Question:
I would to ask if there is already algorithms for graphs that partition graphs into subgraphs like the screenshot attached:
Graph has edges
A-B,B-C,C-D, D-E, C-F, F-G
I need to partition it to 3 parts since vertex C has degree of 3:
A-B-C
C-D-E
C-F-G
First I was thinking that I can remove C node and disconnect graph using typical methods. But maybe there already known method to partition graphs by nodes degree?
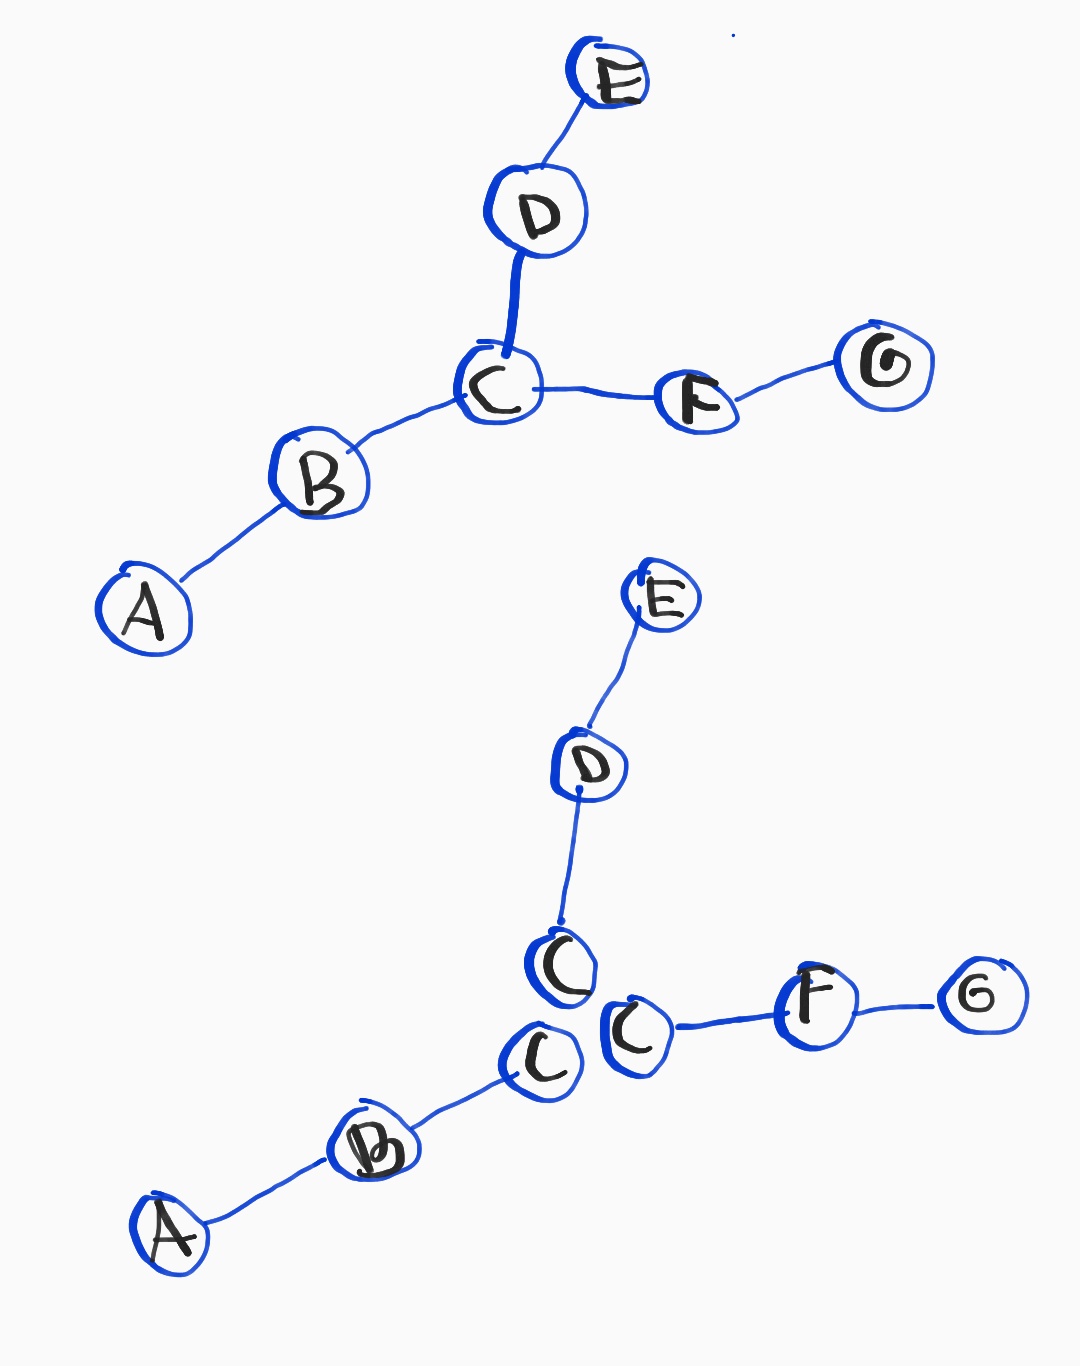
Answer: I wrote a simple algorithm for this. Please note that the graph is needed to be ordered
'''
public static void Main()
{
Console.WriteLine("Hello World");
var str = "A-B,B-C,C-D,D-E,C-F,F-G";
var resultSet = Graph(str.Split(','), '-');
}
public static string[] Graph(string[] s, char delimiter)
{
var resultSet = new List<string>();
var prevOperLeft = "";
var prevOperRight = "";
foreach (var part in s)
{
var oper = part.Split(delimiter);
var left = oper[0];
var right = oper[1];
if (prevOperRight == left)
{
resultSet.Add(string.Format("{0}{1}{2}{3}{4}", prevOperLeft, delimiter, left, delimiter, right));
prevOperLeft = prevOperRight = "";
}
else
{
prevOperLeft = left;
prevOperRight = right;
}
}
return resultSet.ToArray();
}
'''
<URL>
More generic example with LinkedList
'''
public static IList<LinkedList<T>> Graph2<T>(LinkedList<T> ll) where T: class
{
var resultSet = new List<LinkedList<T>>();
T prevOperLeft = null;
T prevOperRight = null;
while (ll.Count > 0)
{
var left = ll.First.Value;
ll.RemoveFirst();
var right = ll.First.Value;
ll.RemoveFirst();
if (prevOperRight != null && prevOperRight.Equals(left))
{
resultSet.Add(new LinkedList<T>(new []{ prevOperLeft, left, right }));
prevOperLeft = prevOperRight = null;
}
else
{
prevOperLeft = left;
prevOperRight = right;
}
}
return resultSet;
}
public static void Main()
{
var A = new MyClass {Name = "A"};
var B = new MyClass {Name = "B"};
var C = new MyClass {Name = "C"};
var D = new MyClass {Name = "D"};
var E = new MyClass {Name = "E"};
var F = new MyClass {Name = "F"};
var G = new MyClass {Name = "G"};
List<MyClass> list = new List<MyClass>
{
A,B,B,C,C,D,D,E,C,F,F,G
};
LinkedList<MyClass> ll = new LinkedList<MyClass>(list);
var resultSet2 = Graph2(ll);
}
class MyClass
{
public string Name { get; set; }
}
'''